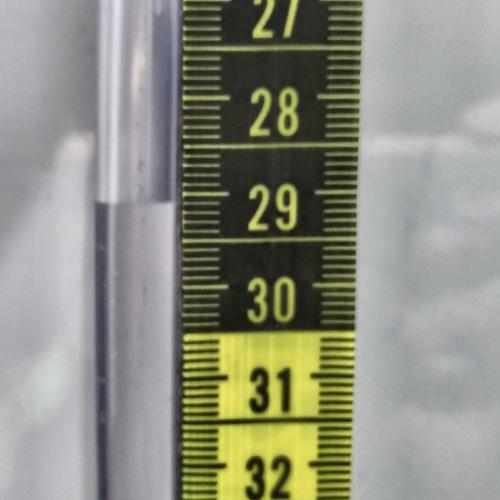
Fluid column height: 29.1 cm